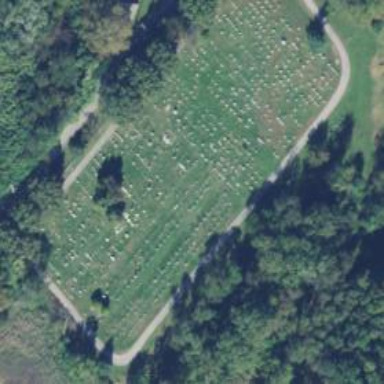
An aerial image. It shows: Cemetery.